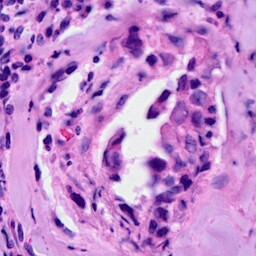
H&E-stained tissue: Breast